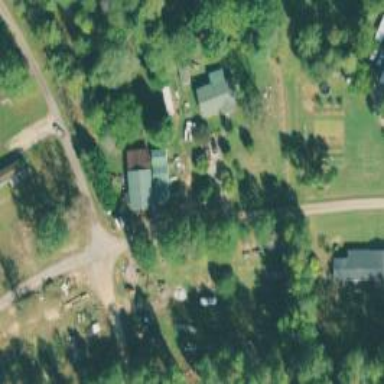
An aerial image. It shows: Driveway leading to service road.